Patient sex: M
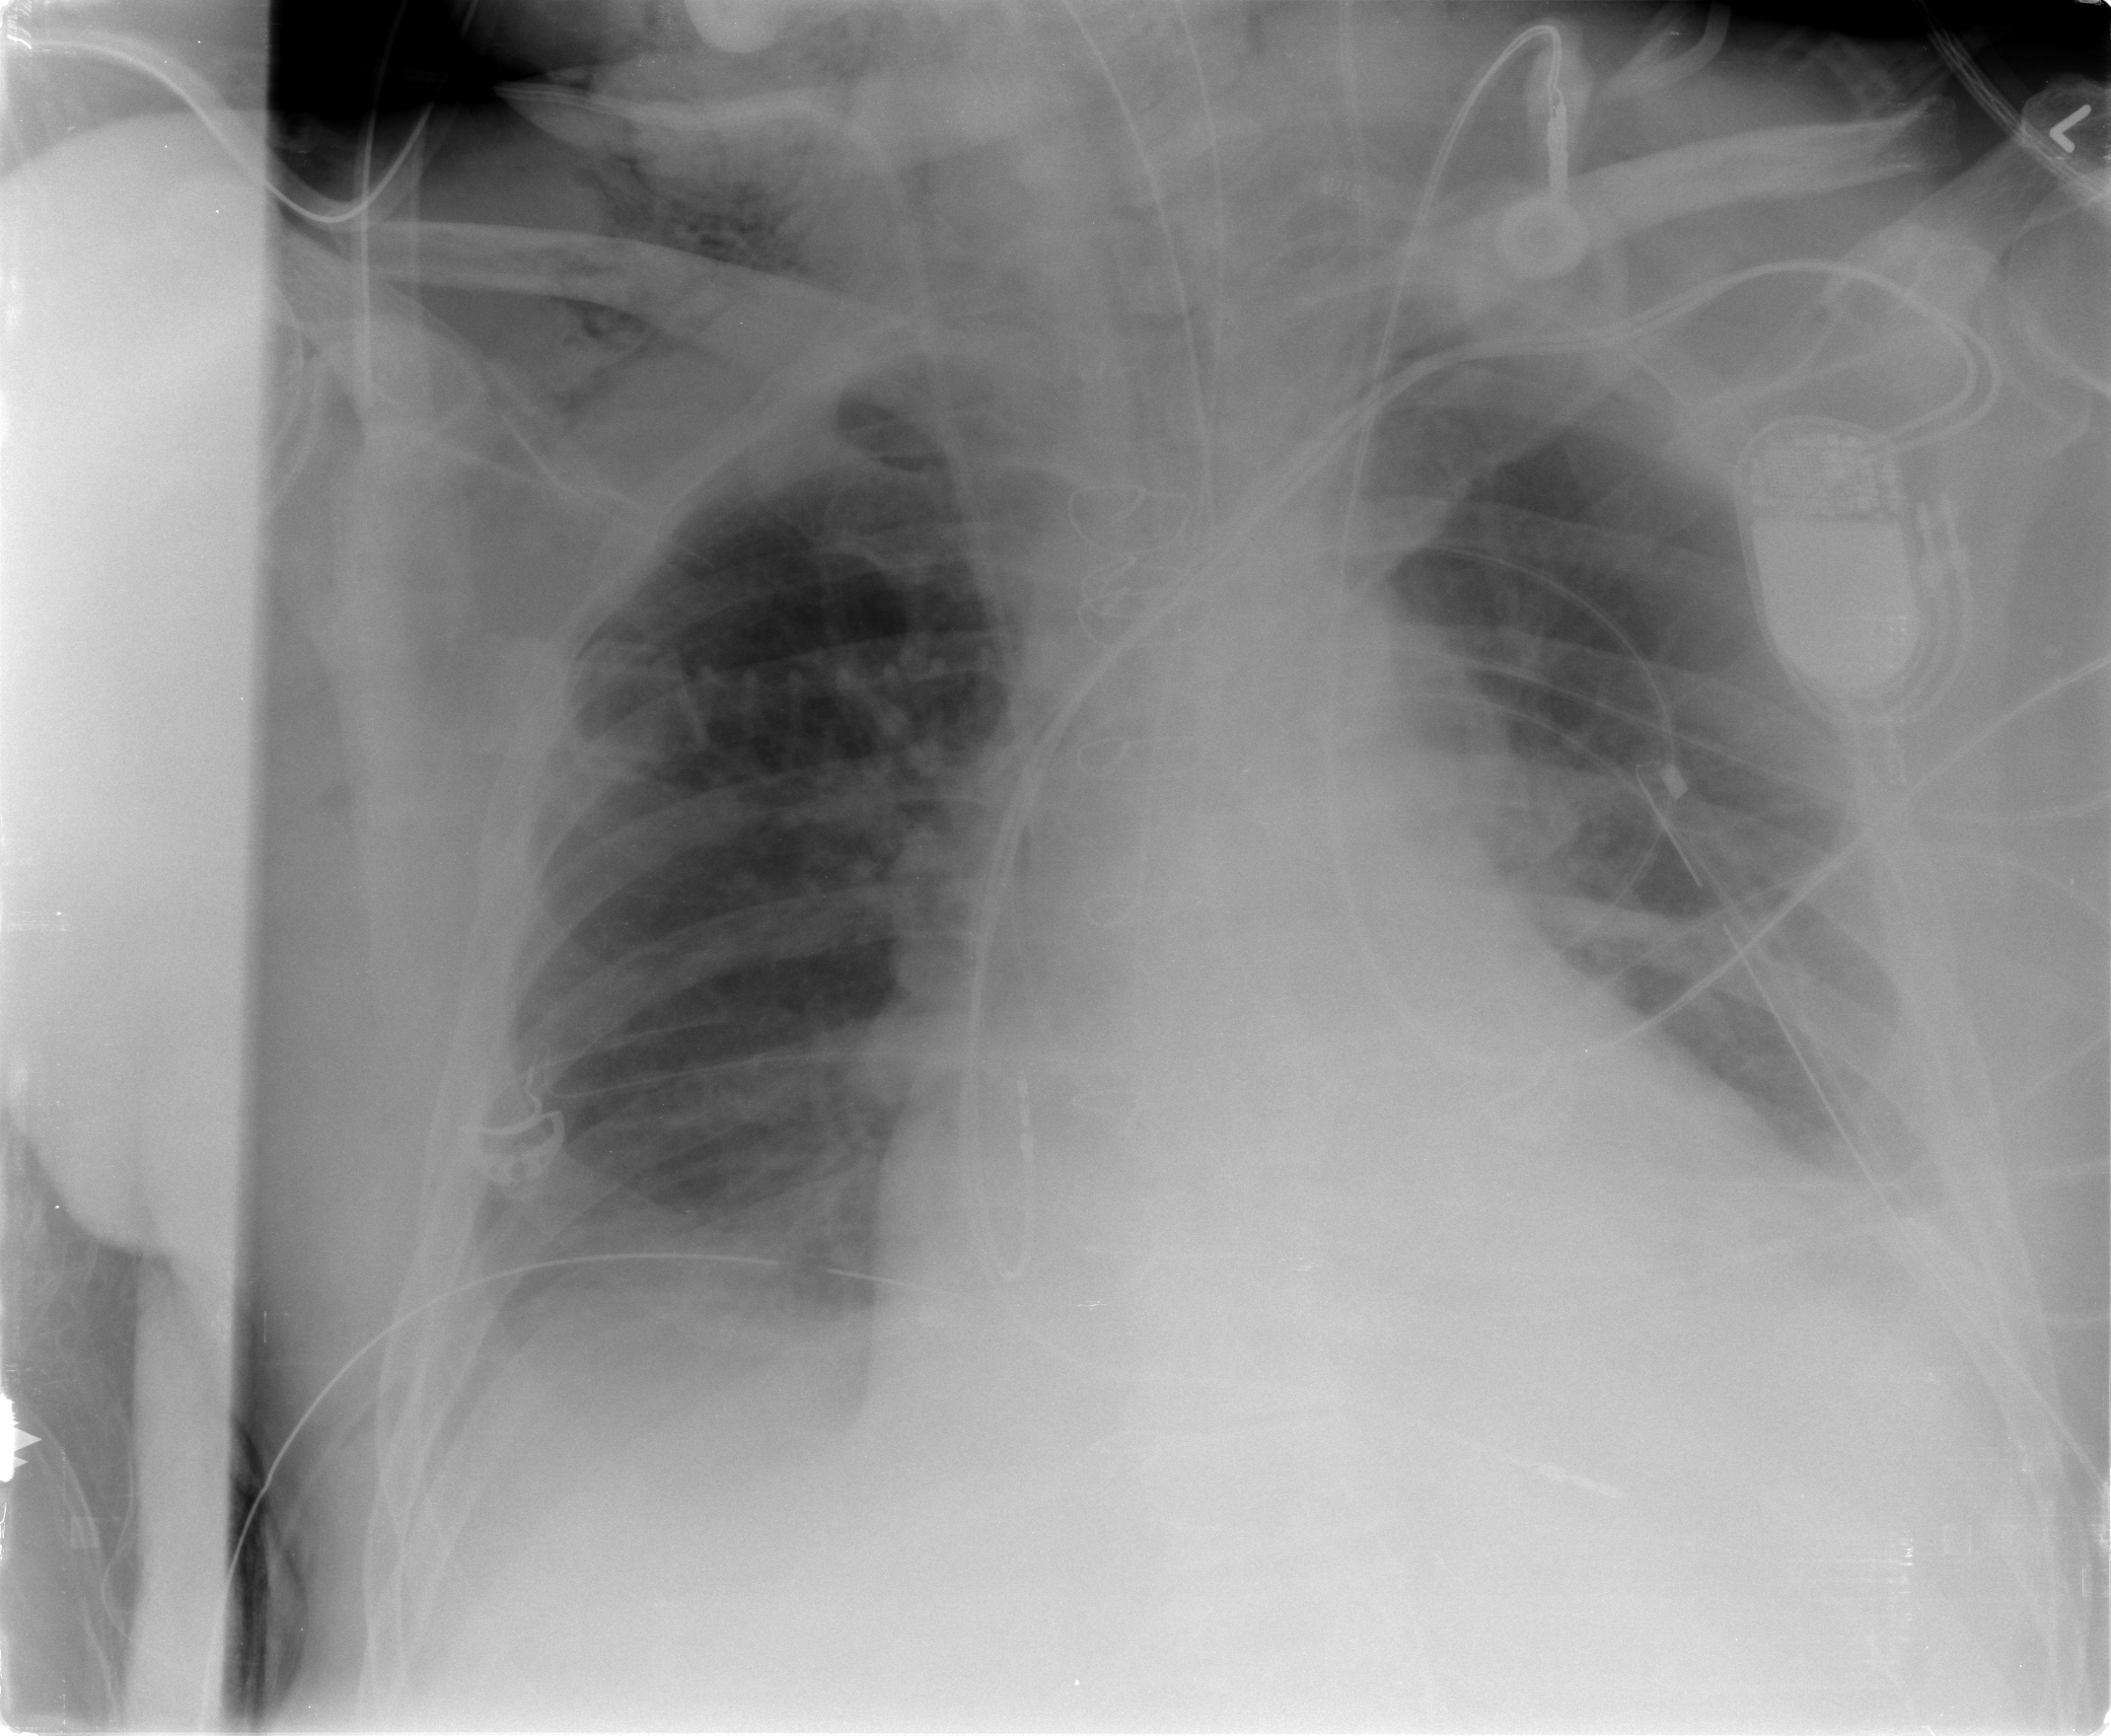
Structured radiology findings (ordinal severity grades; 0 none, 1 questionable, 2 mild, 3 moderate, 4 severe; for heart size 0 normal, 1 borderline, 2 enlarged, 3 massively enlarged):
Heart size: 1
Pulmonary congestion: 0
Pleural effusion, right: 2
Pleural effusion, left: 2
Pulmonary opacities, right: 0
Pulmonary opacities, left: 0
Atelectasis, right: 2
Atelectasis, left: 2